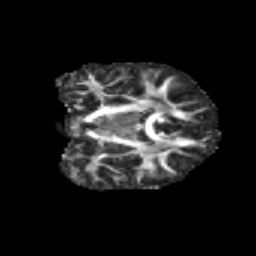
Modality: FA
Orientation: coronal
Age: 12
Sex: male
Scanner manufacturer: siemens
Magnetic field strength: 3 T
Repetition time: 3.8 s
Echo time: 0.07 s